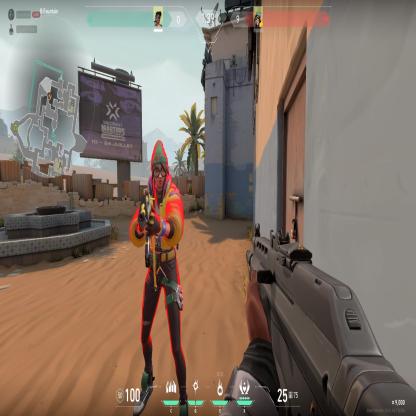
Label: enemy